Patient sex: F
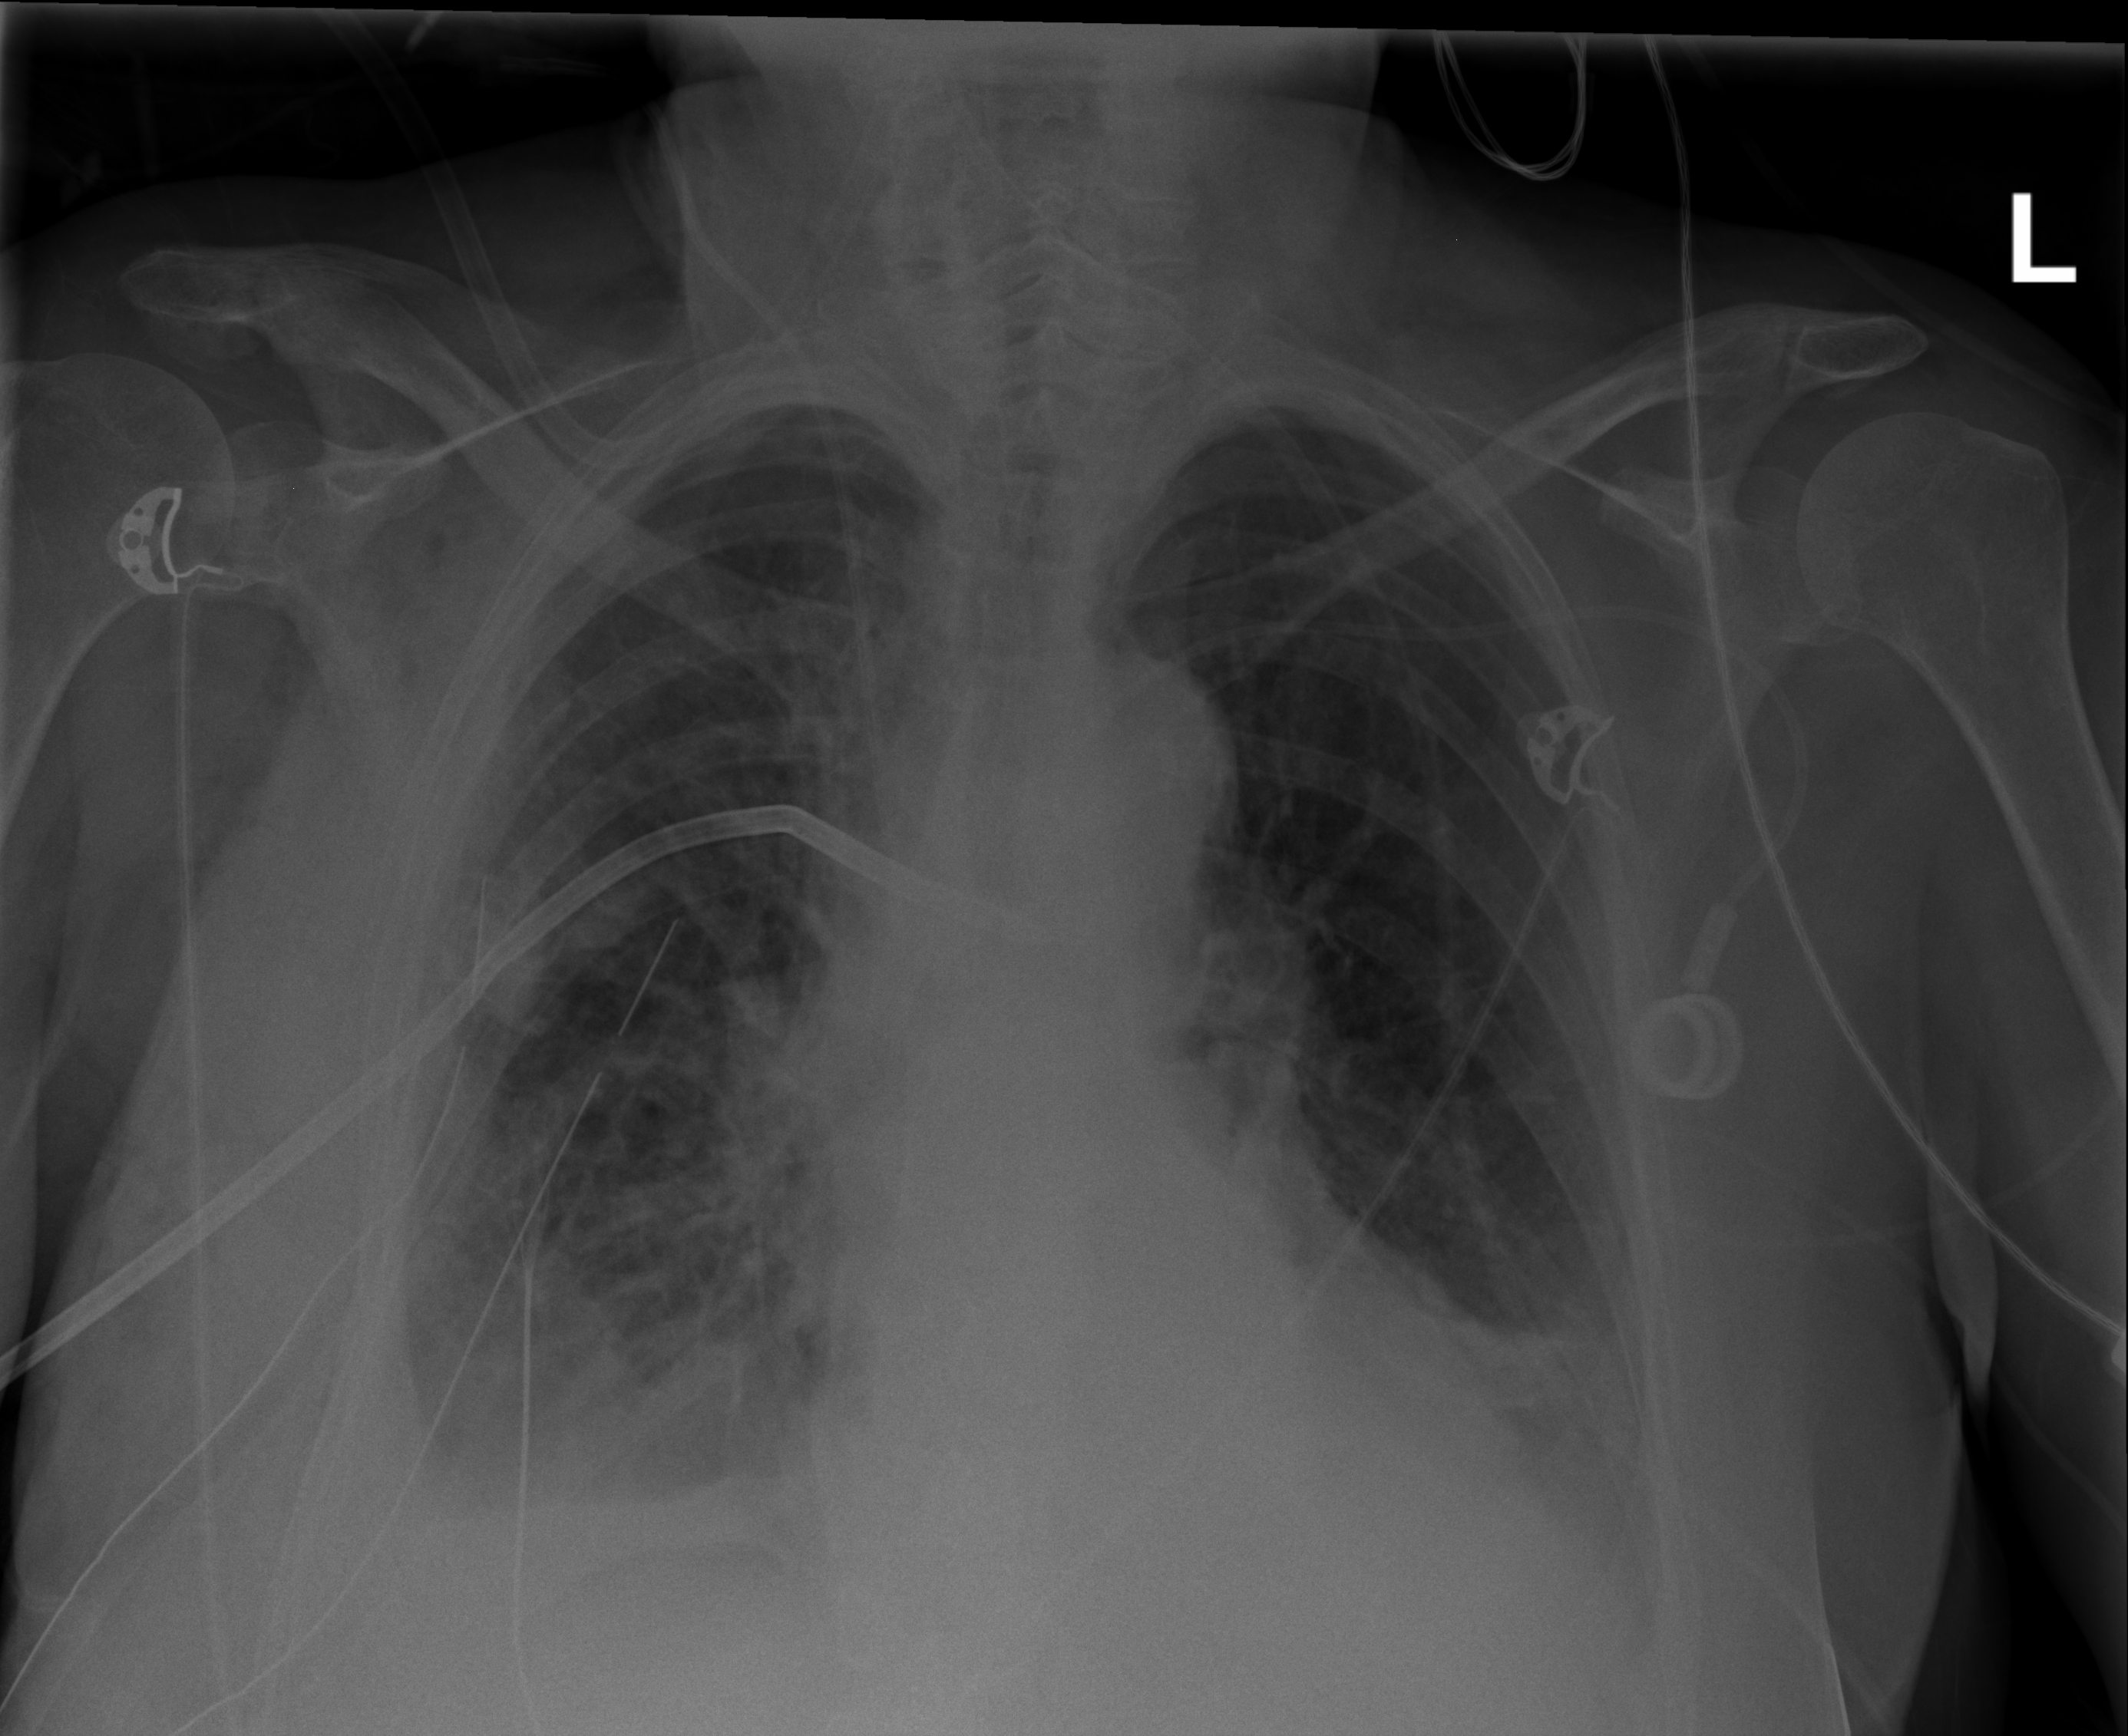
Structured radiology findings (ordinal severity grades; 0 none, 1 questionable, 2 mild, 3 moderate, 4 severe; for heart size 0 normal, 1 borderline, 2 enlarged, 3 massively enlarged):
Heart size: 2
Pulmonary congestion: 2
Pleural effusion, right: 2
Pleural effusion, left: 2
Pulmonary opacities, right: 2
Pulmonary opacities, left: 2
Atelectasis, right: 2
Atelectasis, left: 2